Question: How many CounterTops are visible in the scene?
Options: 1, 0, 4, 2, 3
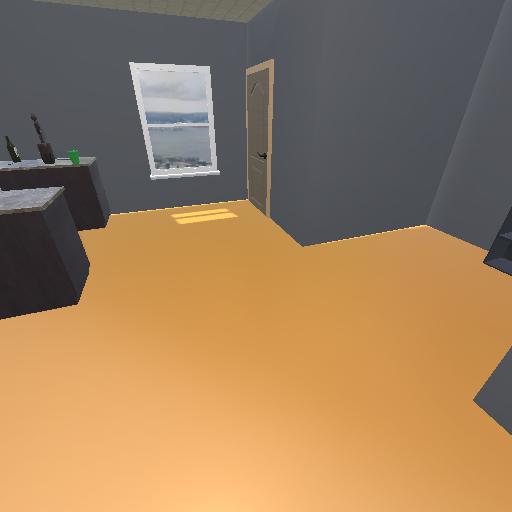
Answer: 1